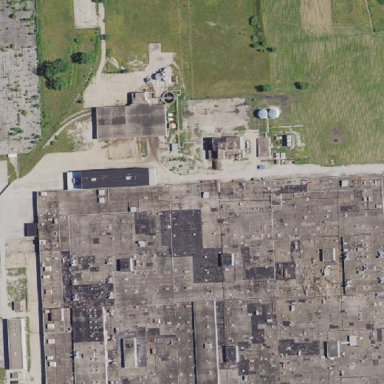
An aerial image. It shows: Historic factory.